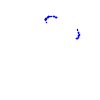
Particle: kaon